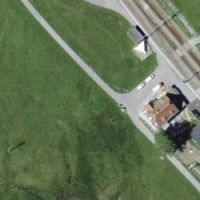
EUNIS habitat code: 26
Species observed at this site:
Caltha palustris
Corvus corax
Juniperus communis
Draba aizoides